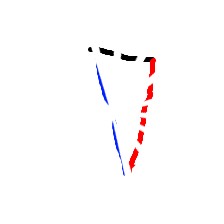
Shape: triangle